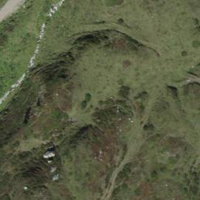
EUNIS habitat code: 26
Species observed at this site:
Rumex alpinus